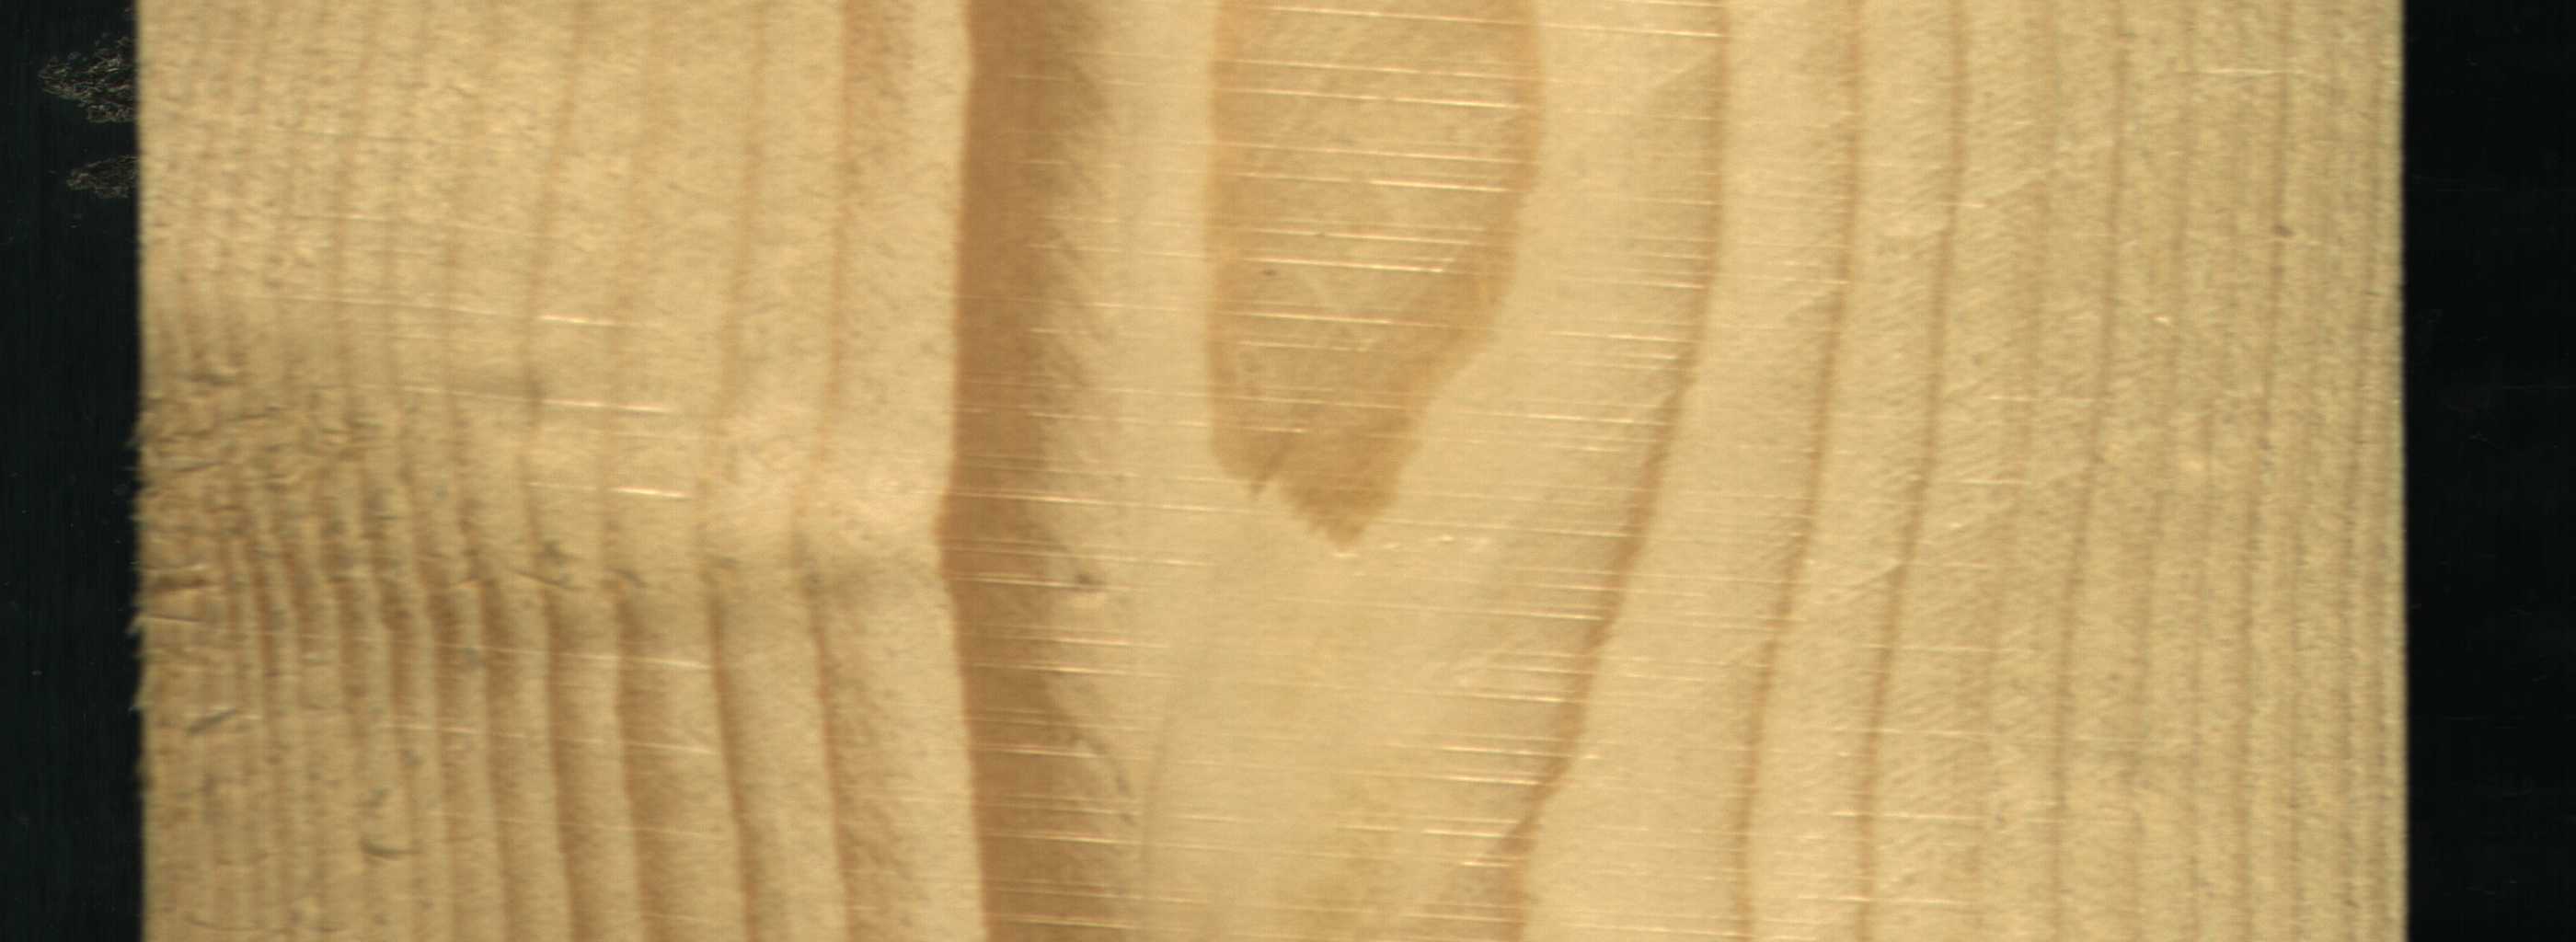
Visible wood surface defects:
Quartzity